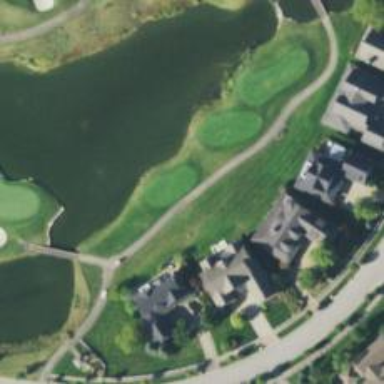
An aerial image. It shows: Golf cartpath that is also road path.